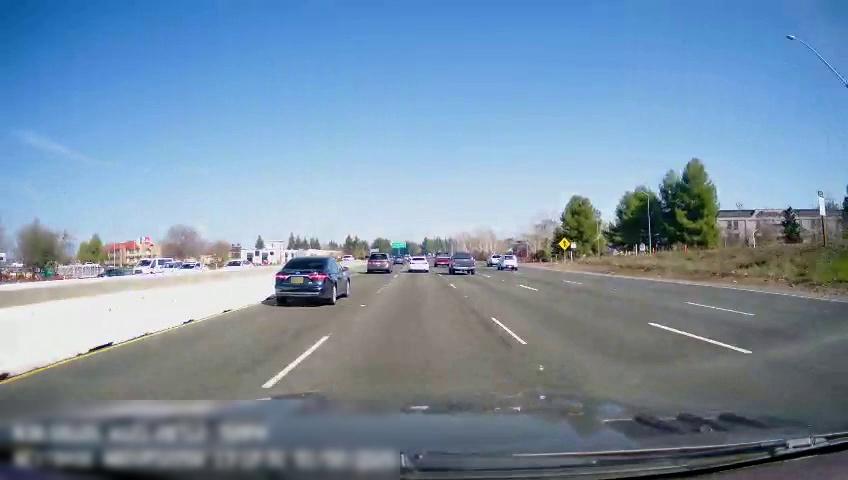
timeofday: Day
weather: Sunny
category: Vehicles | Car
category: Vehicles | Van
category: Vehicles | SUV
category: Vehicles | Truck
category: Vehicles | Car
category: Vehicles | Car
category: Drivable Space
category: Vehicles | Truck
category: Vehicles | Car
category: Vehicles | Truck
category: Vehicles | SUV
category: Vehicles | Car
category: Vehicles | SUV
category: Vehicles | Car
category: Vehicles | Car
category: Lanes | Alternate Lane
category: Lanes | Alternate Lane
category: Lanes | Alternate Lane
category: Lanes | Current Lane
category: Lanes | Current Lane
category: Lanes | Alternate Lane
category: Traffic | Signs
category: Traffic | Signs